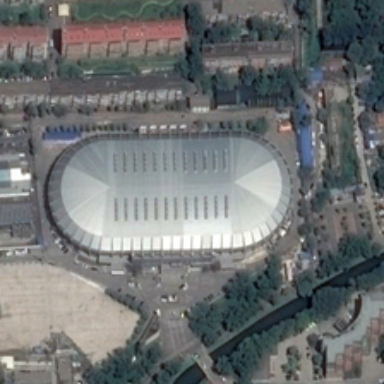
Many green trees and buildings are around a silver gray building shaped like ring runway .